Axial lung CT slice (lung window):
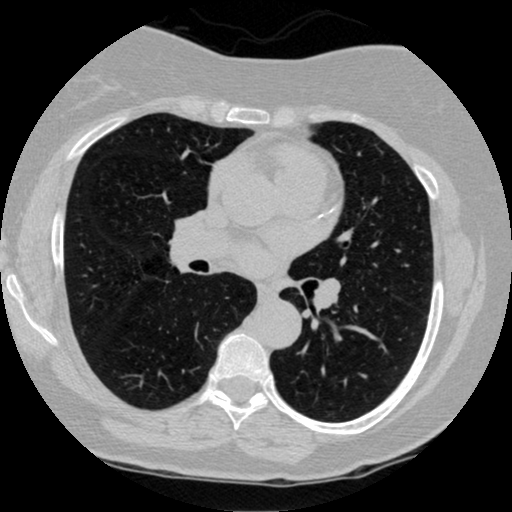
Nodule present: no